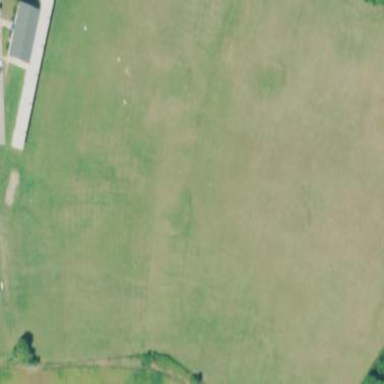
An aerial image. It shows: Driving range for golf practice.